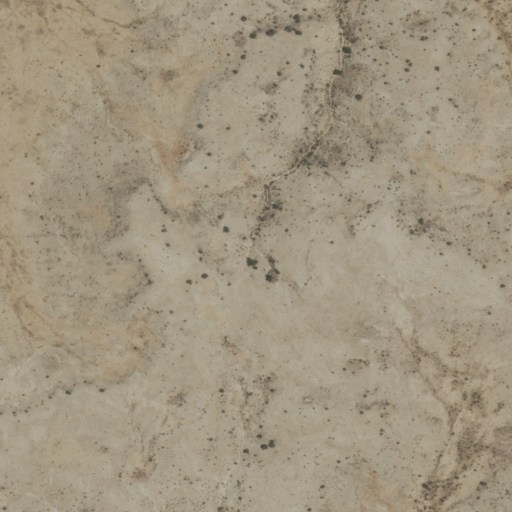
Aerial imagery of mountains in New Mexico named Cottonwood Hills containing shrub and grassland